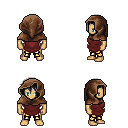
a pixel art fantasy rpg character, male body template, human, tanned skin, maroon tunic, gold greaves, gray short bangs hairstyle, cloth hood, four views (front, back, left, right), 2x2 character sprite sheet, small pixel art, hard edges, no anti-aliasing